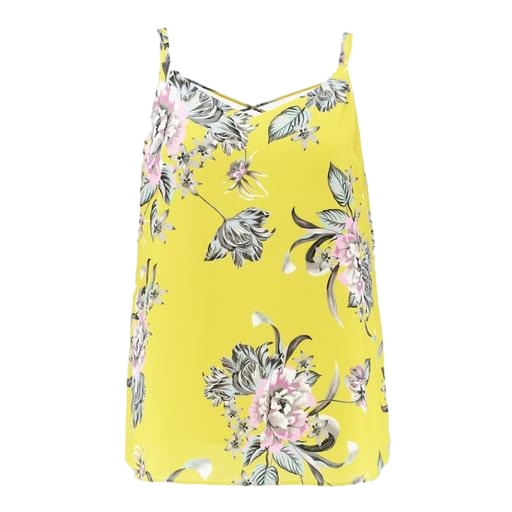
yellow floral strappy v-neck top, yellow floral-print top, floral print tank top, white background